一年级 · 画法几何学
下面图形中, ( ) 和红领巾的形状相似。

(2)

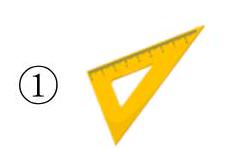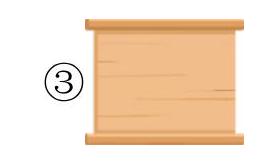
答案: (1)